Interaction volume radius: 10 \u00c5
Interaction volume height: 15 \u00c5
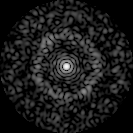
Disorder parameter: 0.811